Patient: sex M, age 42
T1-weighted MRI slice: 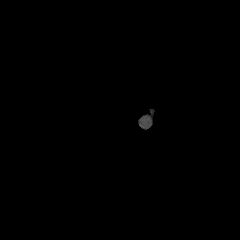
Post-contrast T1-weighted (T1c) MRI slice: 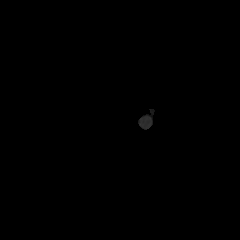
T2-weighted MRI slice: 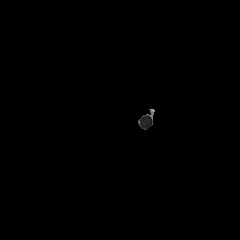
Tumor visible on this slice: no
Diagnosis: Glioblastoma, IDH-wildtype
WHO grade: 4